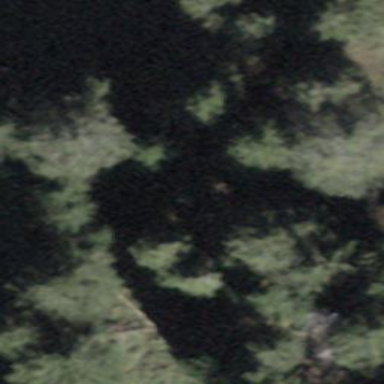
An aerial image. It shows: Forest area.